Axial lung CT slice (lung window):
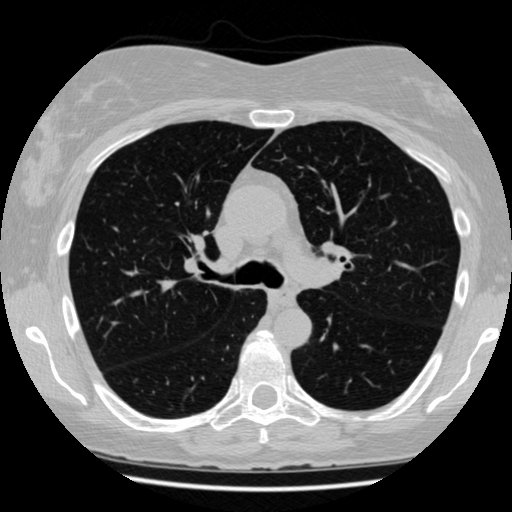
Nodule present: no